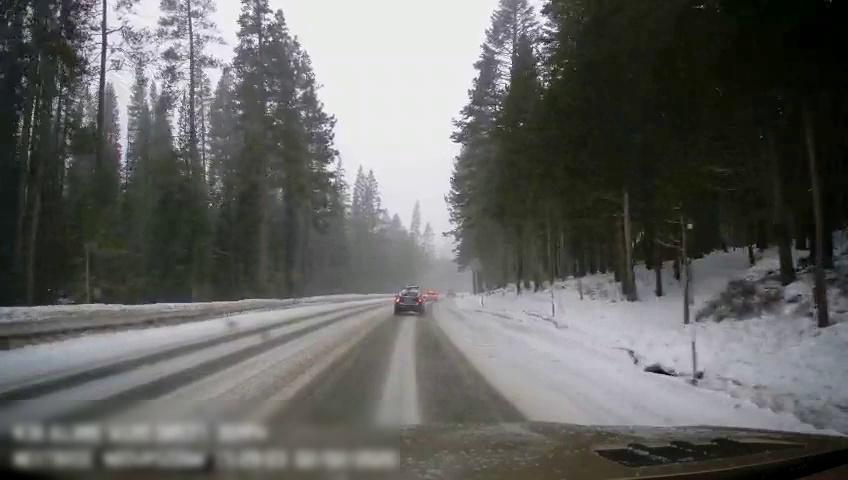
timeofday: Day
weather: Snowy
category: Drivable Space
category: Vehicles | Car
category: Vehicles | SUV